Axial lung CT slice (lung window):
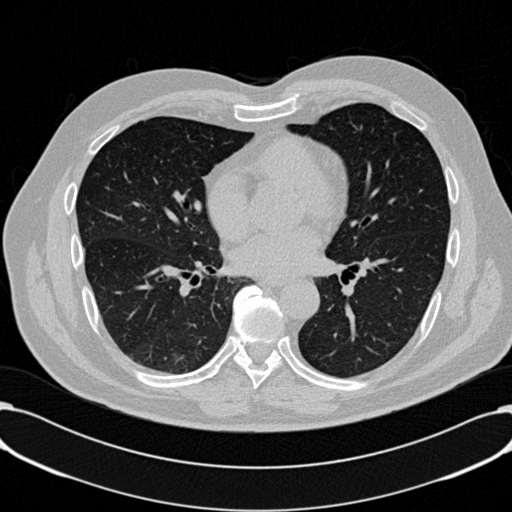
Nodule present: no